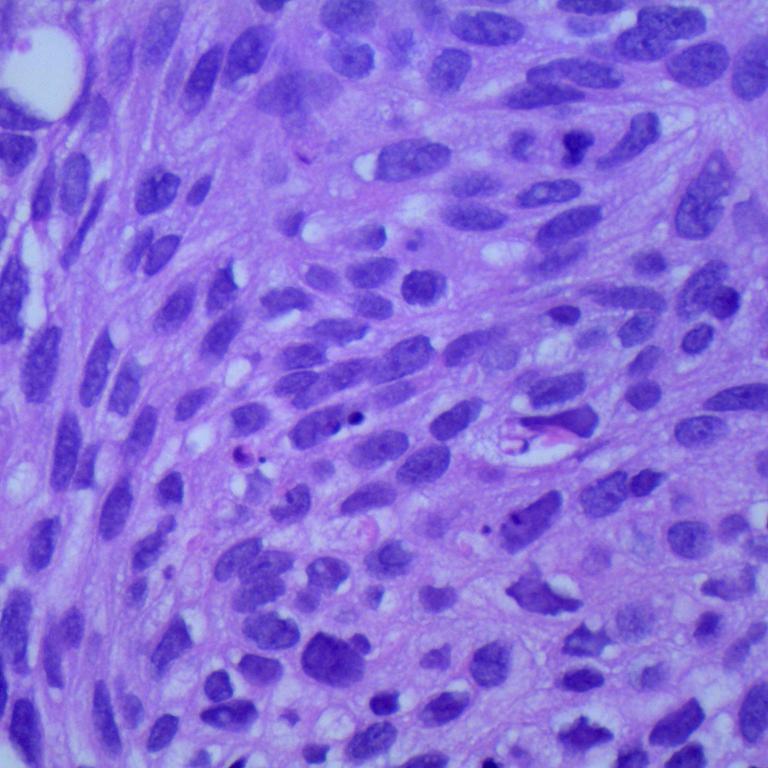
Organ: lung
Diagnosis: squamous carcinomas